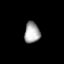
Tissue: lung
Cell type: Epithelial cells
Senescence score: 0.2126
Nuclear area (px): 320
Mean DAPI intensity: 165.166